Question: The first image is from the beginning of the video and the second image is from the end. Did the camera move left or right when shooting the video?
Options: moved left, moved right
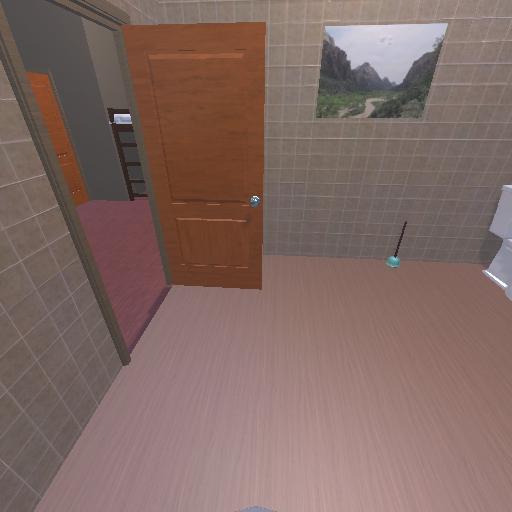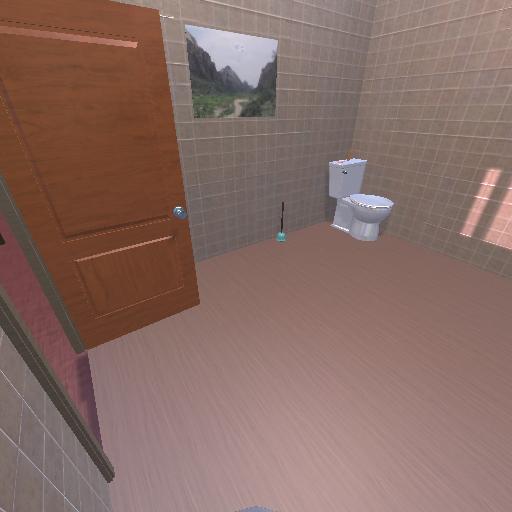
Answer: moved left